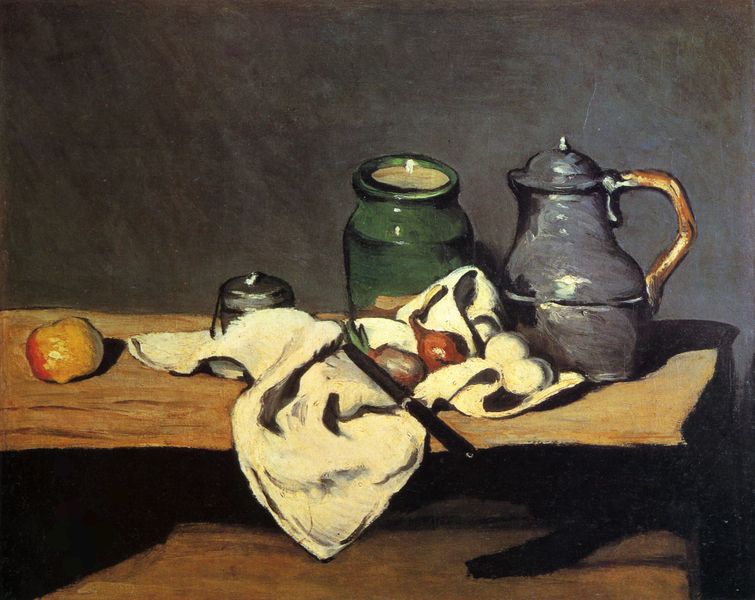
Titel: Stilleben mit grünem Gefäß und Zinnkessel
Künstler: Paul Cézanne
Standort: Paris
Institution: Musée d'Orsay
Schlagwörter: blau, dunkel, gemälde, schatten, weiß, cezanne, gelb, grün, impressionismus, komposition, braun, grau, hell, hintergrund, holz, licht, schwarz, tisch, tische, obst, rot, tuch, malerei, wand, falten, leinen, messer, tischtuch, öl, spiegelung, boden, stoff, kontrast, frucht, gemüse, henkel, kanne, keramik, krug, stilleben, stillleben, ton, vase, schwanz, apfel, topf, schlagschatten, perspektive, zwei, farben, pause, bank, essen, reflexe, glanz, kerze, glänzen, glänzend, metall, platte, zwiebel, becher, katze, deckel, gefäß, zinn, courbet, dose, porzellan, reflexionen, paul, brett, kaffeekanne, stof, speisen, pinsel, tischplatte, mahlzeit, pinselduktus, karaffe, küche, krüge, besteck, steingut, reflex, zitrone, salz, glasur, brotzeit, lade, steinzeug, bord, eier, knoblauch, zwiebeln, tongefäss, zuckerdose, steinkrug, kermik, fruch, alltagsgegenstände, küchentuch, obstmesser, braunh, tongefässe, ei, krzg, apfel stilleben, messer schneiden, #küche, jüche, zwibel, kannn